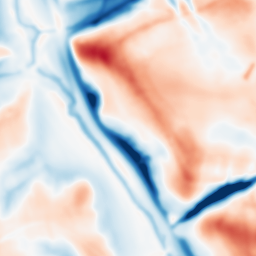
Category: multiscale
Decomposition family: dog_multiscale
Decomposition parameters: sigma_ratio: 2
n_scales: 3
base_sigma: 2
Upsampling method: bilinear
Upsampling parameters: scale: 4
Upsampling scale: 4